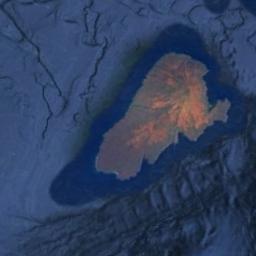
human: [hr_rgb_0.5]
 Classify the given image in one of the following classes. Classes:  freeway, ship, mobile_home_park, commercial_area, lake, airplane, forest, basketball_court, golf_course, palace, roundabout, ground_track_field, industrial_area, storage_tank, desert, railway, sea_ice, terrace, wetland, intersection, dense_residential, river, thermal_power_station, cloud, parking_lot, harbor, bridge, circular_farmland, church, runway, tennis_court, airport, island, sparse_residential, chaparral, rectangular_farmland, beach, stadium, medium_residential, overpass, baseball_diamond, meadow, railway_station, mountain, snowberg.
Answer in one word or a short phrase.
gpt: island